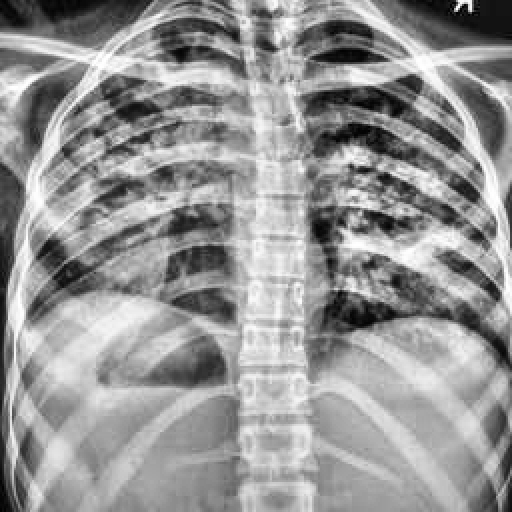
Finding: TUBERCULOSIS